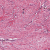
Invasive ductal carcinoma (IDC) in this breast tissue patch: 0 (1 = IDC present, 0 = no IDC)